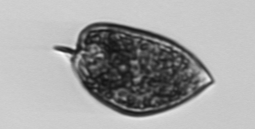
Label: Prorocentrum_micans